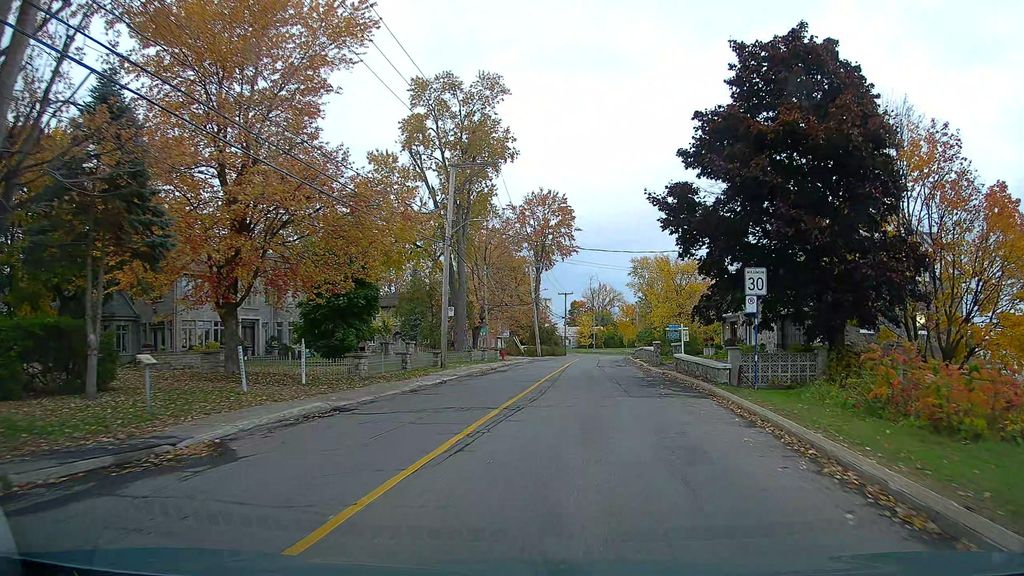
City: montreal